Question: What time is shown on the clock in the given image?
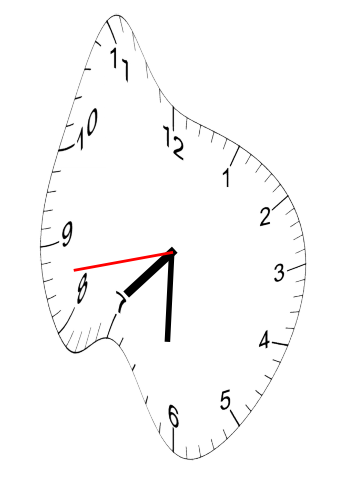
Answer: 07:30:43